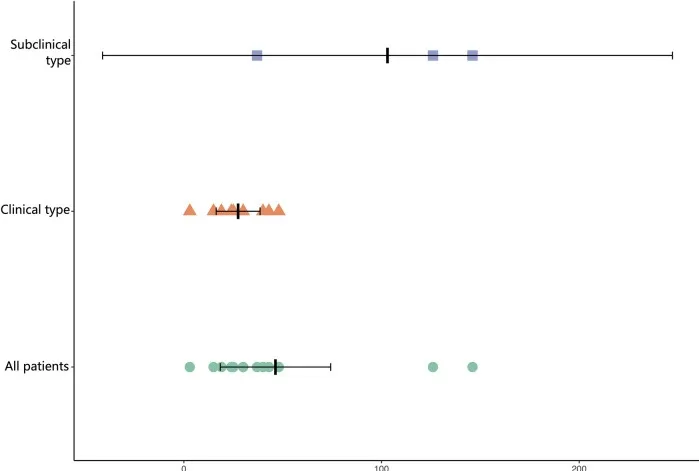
Time from the initial immunotherapy to onset of cardiac irAEs.
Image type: chart (chart)